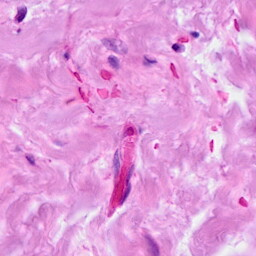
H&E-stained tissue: Breast